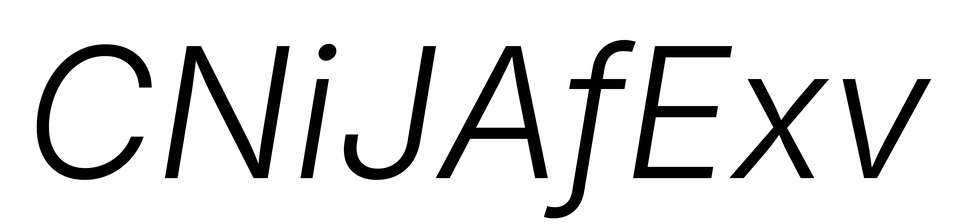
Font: Inter-Italic_Light_Italic